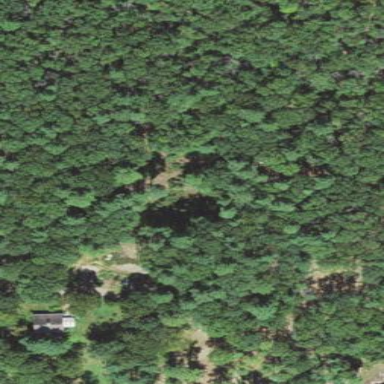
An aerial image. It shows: Woodland consisting of broadleaved trees.